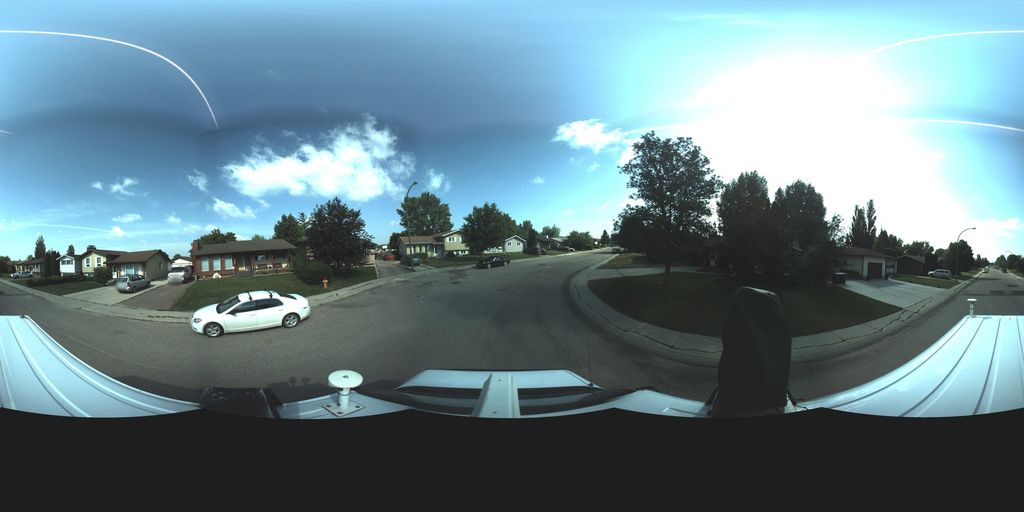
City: saskatoon